Question: What I would like to reach is the following design:

Two text blocks with some gaps inbetween aligned around the page midline (see the picture).
I tried to play around with 'float' property, using 'margin' and 'padding' to get the gap, but I can't get them centered.
I forgot to indicate that the arrows show the resizable parts: so, the page width must be resizeable whereas the text itself isn't, but the text is dynamic content and can change from page to page, so there is no way to just define constant width for it in pixels.
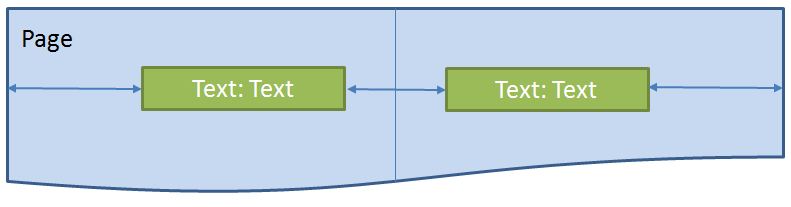
Answer: You could do it like this
'''
<div id="wrapper"> <!-- wrapper will be in the middle of the page -->
<div id="box1"></div> <!-- Your First Box -->
<div id="box2"></div> <!-- Second Box -->
</div>
#wrapper { width: 1000px; margin: 0 auto }
#box1 { width: 400px; float: left; }
#box2 { width: 400px; float: right; }
/* There Will be 200px gap in between of two boxes */
'''